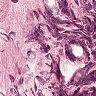
Metastatic tissue present: yes